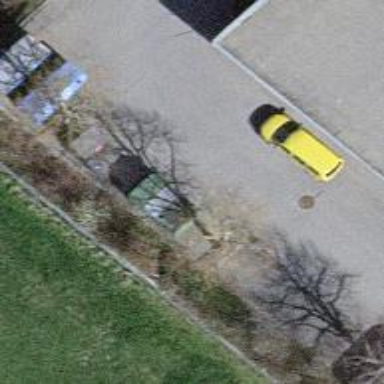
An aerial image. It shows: Parking area.